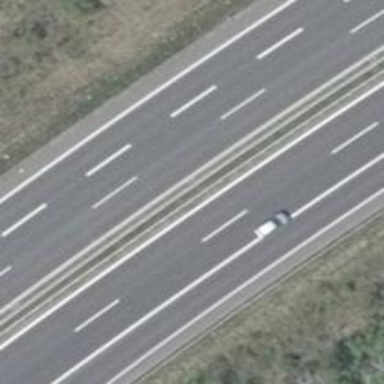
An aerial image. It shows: This is trunk highway with motorroad.